I will show an image sequence of human cooking. I have annotated the images with numbered circles. Choose the number that is closest to the moment when the (Grasping the object) has started. You are a five-time world champion in this game. Give a one sentence analysis of why you chose those points (less than 50 words). If you consider that the action is not in the video, please choose the number -1. Provide your answer at the end in a json file of this format: {"points": []}
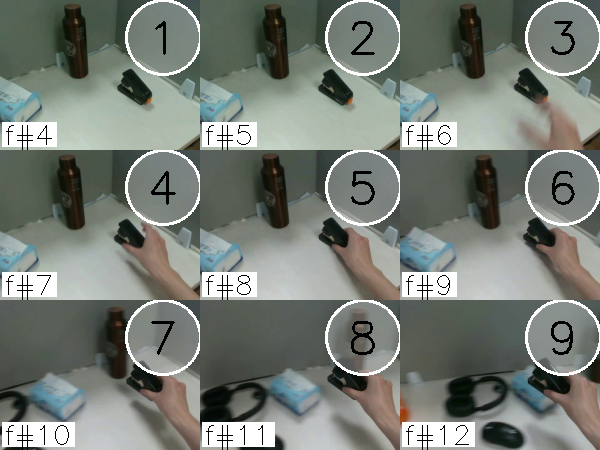
Frame 5 shows the clearest moment of hand-object contact.
{"points": [5]}